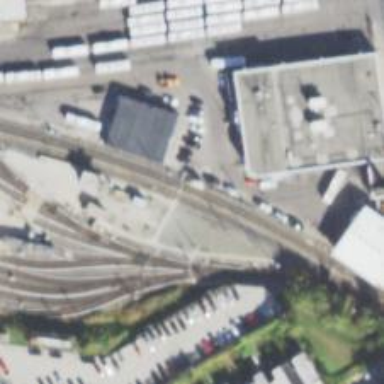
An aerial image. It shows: Railway stop.